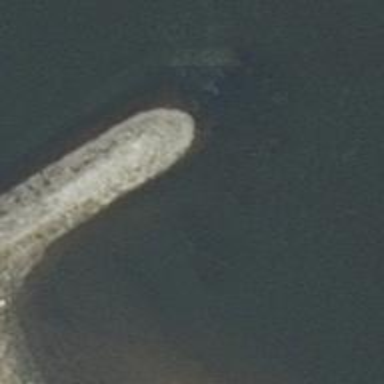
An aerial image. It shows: Breakwater structure.